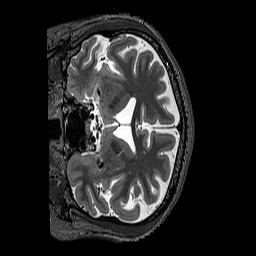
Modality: T2w
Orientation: coronal
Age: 63
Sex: male
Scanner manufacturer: siemens
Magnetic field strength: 3 T
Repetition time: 3.2 s
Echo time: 0.567 s